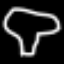
Label: mushroom